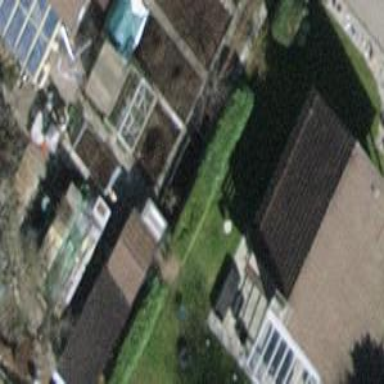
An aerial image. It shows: Building with tile roof.